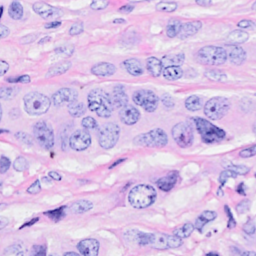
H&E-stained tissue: Breast